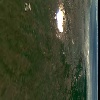
Label: land